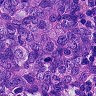
Metastatic tissue present: yes